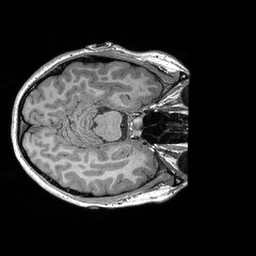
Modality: T1w
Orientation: axial
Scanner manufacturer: siemens
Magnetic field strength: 3 T
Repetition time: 2.3 s
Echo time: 0.00298 s